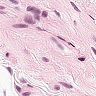
Metastatic tissue present: no